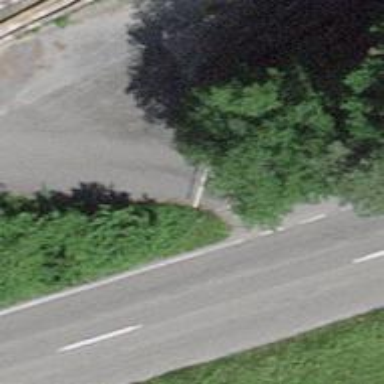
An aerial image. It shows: Lift gate barrier.